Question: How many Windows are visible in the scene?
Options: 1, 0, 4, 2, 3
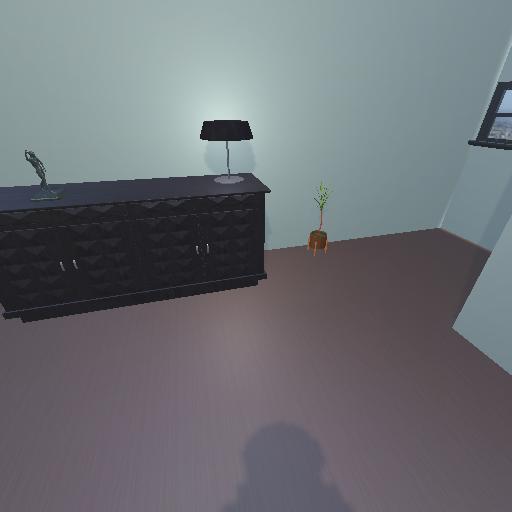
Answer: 1